Question: I am trying to create a structure diagram from the data like the following:
'''
mydf <- data.frame ( group = rep (1:5, each = 20), z = rnorm (20, 10, 1),
x = c(rnorm (20, 2, 0.5), rnorm (20, 2, 0.5),
rnorm (20, 9, 0.5), rnorm (20, 9, 0.5),rnorm (20, 5, 0.5)),
y = c(rnorm (20, 2, 0.5), rnorm (20, 9, 0.5), rnorm (20, 2, 0.5),
rnorm (20, 9, 0.5), rnorm (20, 2, 0.5)))
means <- aggregate(. ~ group, data = mydf, mean)
gmx <-mean (mydf$x)
gmy <- mean (mydf$y)
library(ggplot2)
ggplot(mydf, aes(x, y)) +
geom_point(aes(colour= factor (group), size=z)) + theme_bw()
'''
I want make connect every points within each cluster to its center and then the cluster center to grad mean. This will be produce a plot like the following (just rough sketch where two cluster are connected to the center, in real all cluster have the same):.........
(I would like to use the line segments of same color as of cluster if possible)

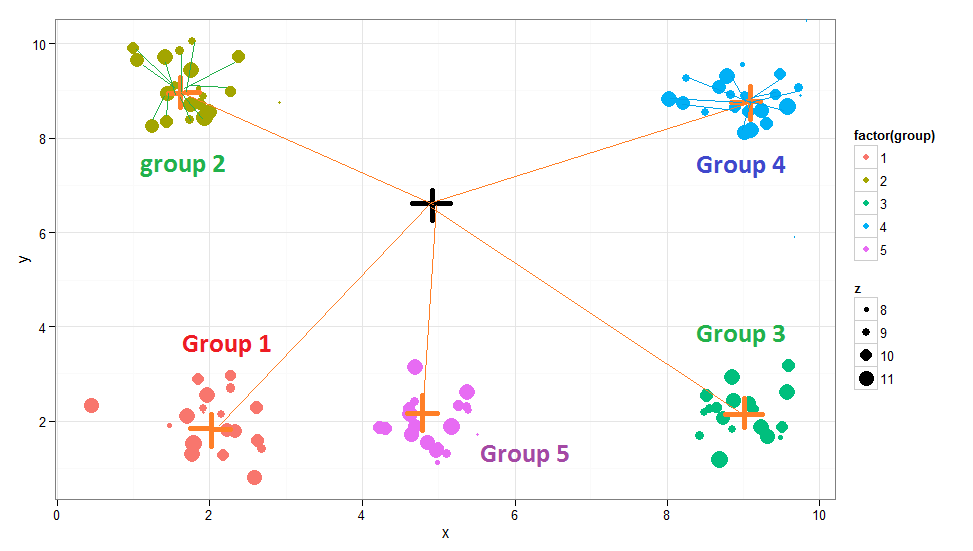
Answer: Here is an example:
'''
library(plyr)
ms <- ddply(mydf, .(group), colwise(mean))
mydf2ms <- merge(mydf, ms, by = "group")
gm <- ddply(mydf, NULL, colwise(mean))
ms2gm <- data.frame(ms, gm)
ci <- expand.grid(1:3*2, seq(0, 2*pi, length = 180))
ci <- transform(ci, x = cos(Var2) * Var1 + gm$x, y = sin(Var2) * Var1 + gm$y)
library(ggplot2)
ggplot(mydf, aes(x, y)) +
geom_point(aes(colour= factor (group), size=z)) +
geom_segment(data = mydf2ms, mapping = aes(x = x.x, y = y.x, xend = x.y, yend = y.y, colour = factor(group))) +
geom_segment(data = ms2gm, mapping = aes(x = x, y = y, xend = x.1, yend = y.1)) +
geom_point(data = ms, colour = "black", size = 10, shape = 4) +
geom_point(data = gm, colour = "red", size = 10, shape = 4) +
geom_path(data = ci, mapping = aes(group = Var1), colour = "pink")
'''